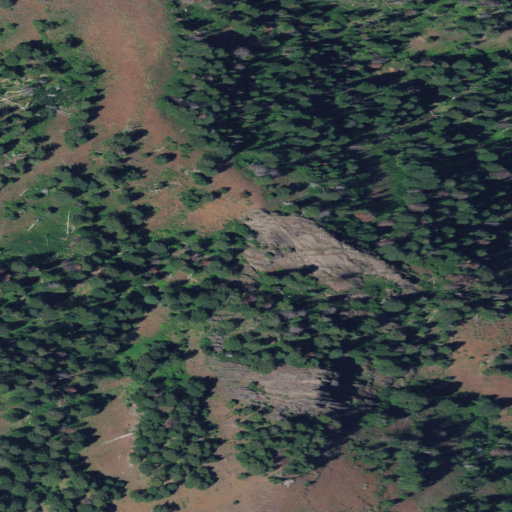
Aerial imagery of mountain in Oregon named Gray Rock containing evergreen forest, shrub, and grassland